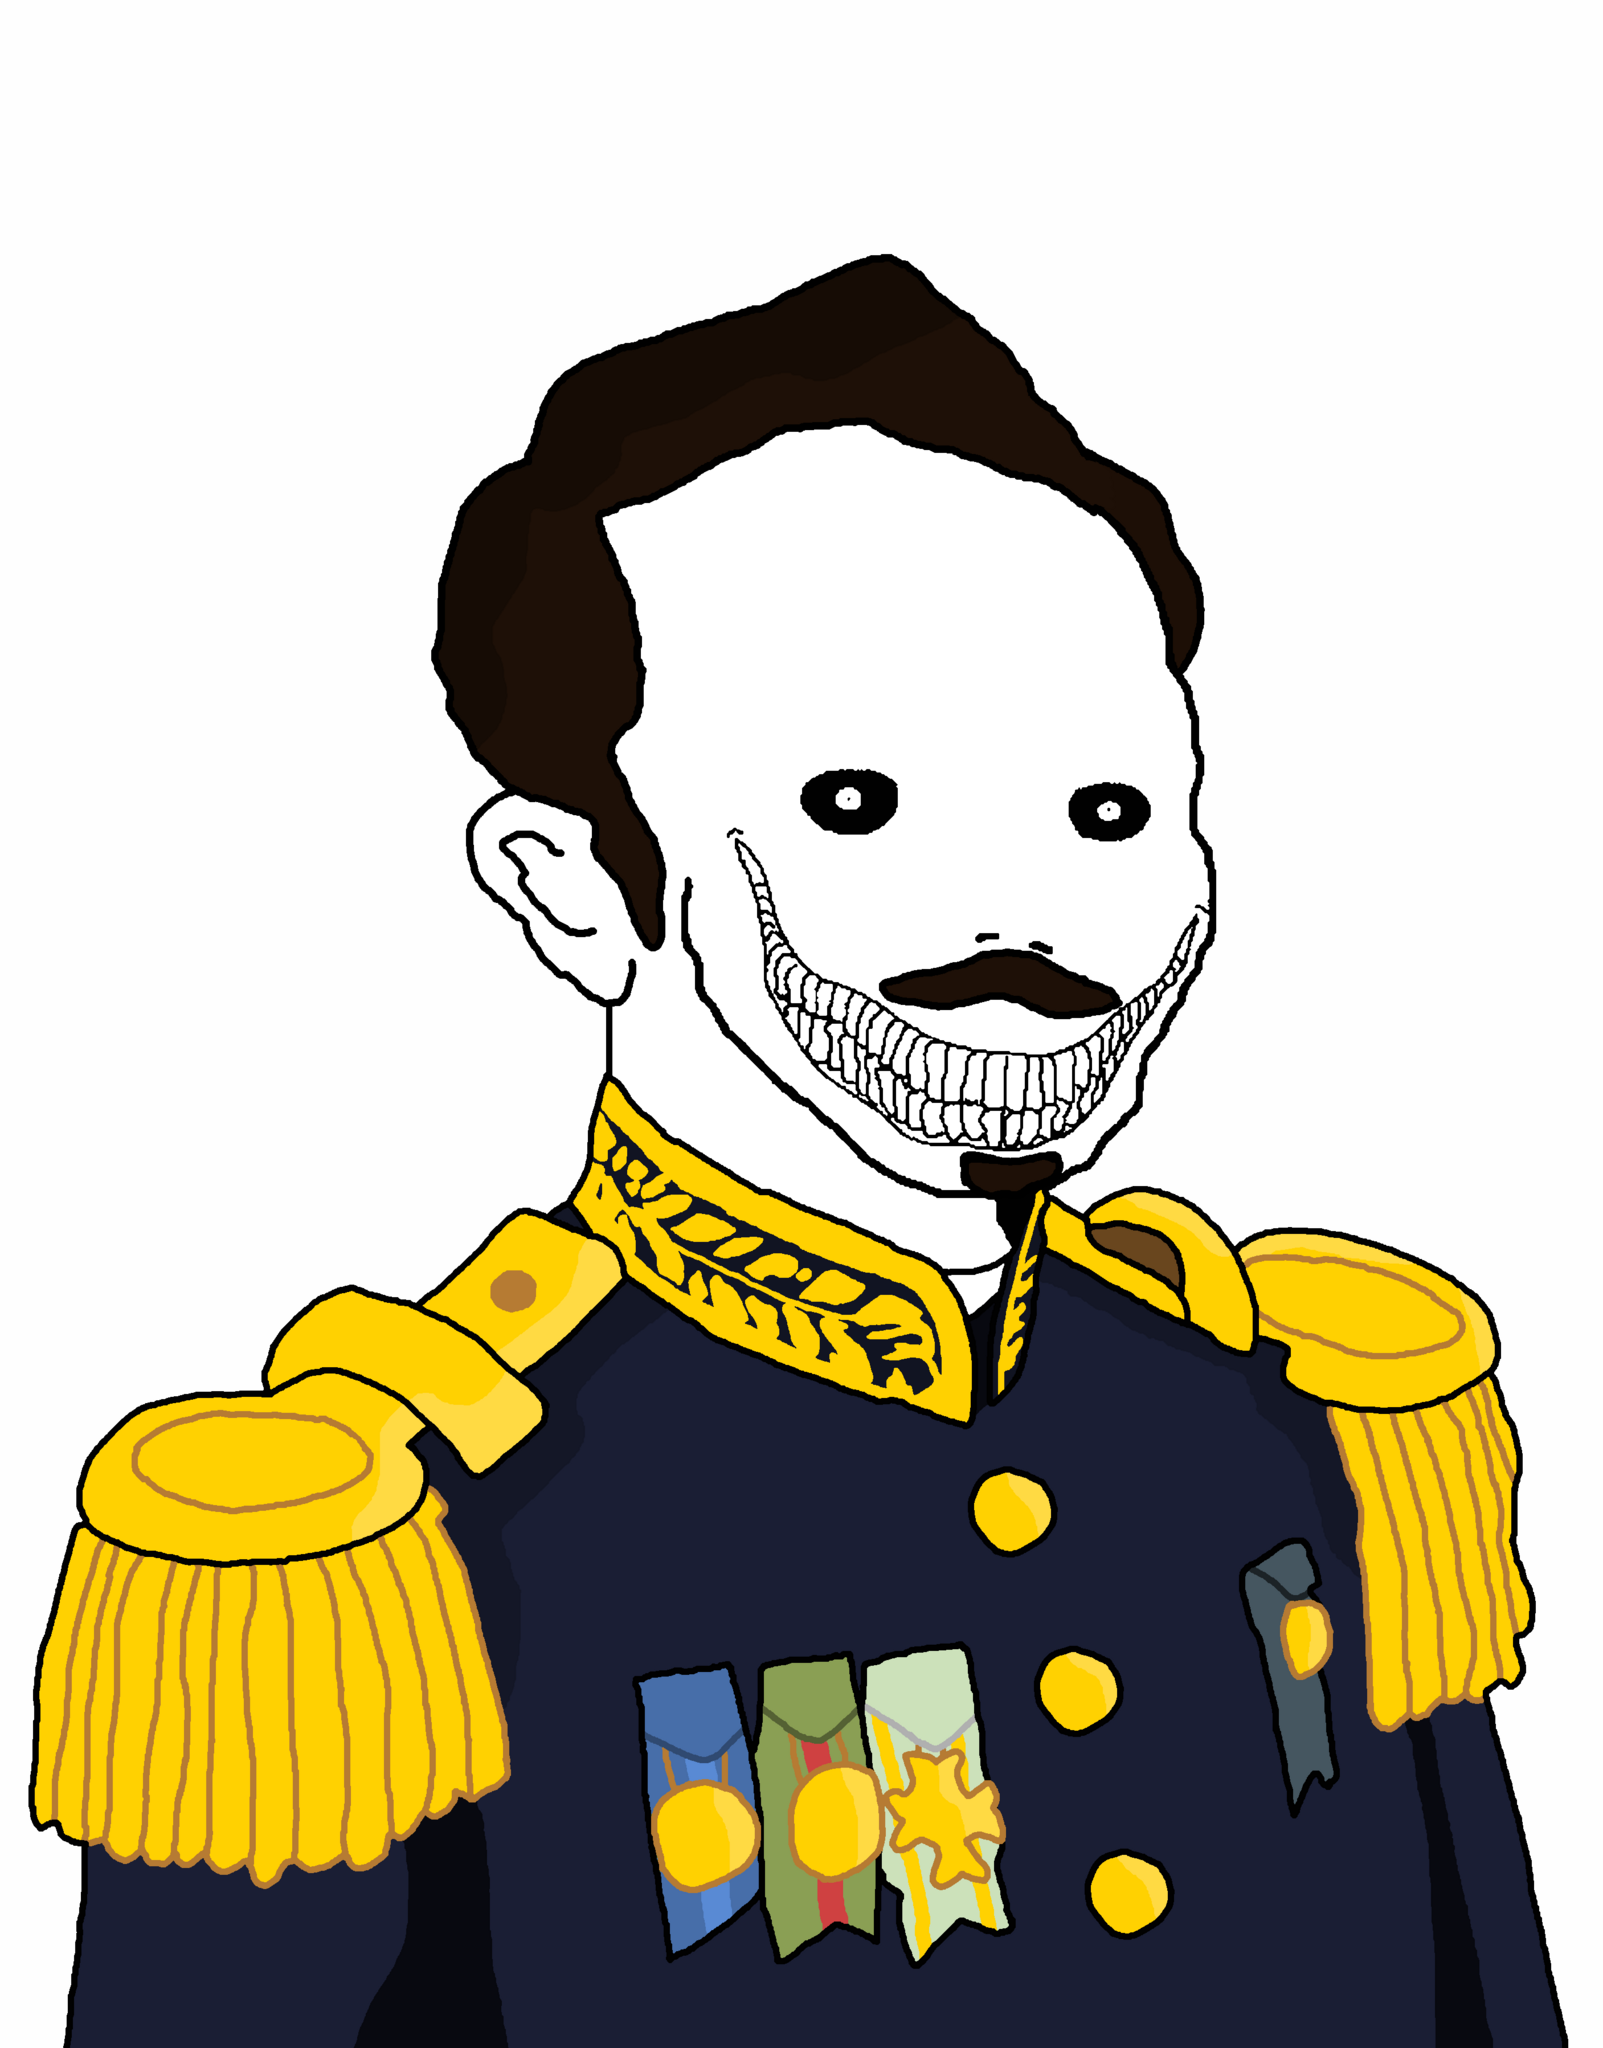
Label: 5_Oomer